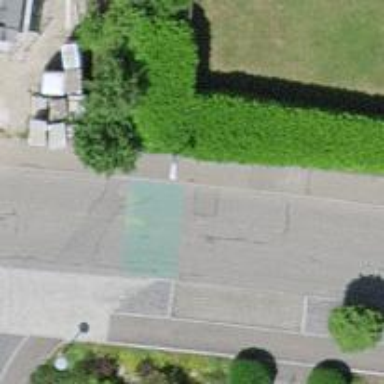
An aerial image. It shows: Unmarked crossing on the road.